高一 · 立体几何学
如图 1-3-9, 在棱长为 1 的正方体 $A B C D-A_{1} B_{1} C_{1} D_{1}$ 中, $E$ 是棱 $B C$ 上的一点, 则三棱雉 $D_{1}-B_{1} C_{1} E$ 的体积等于 $(\quad)$

图 1-3-9
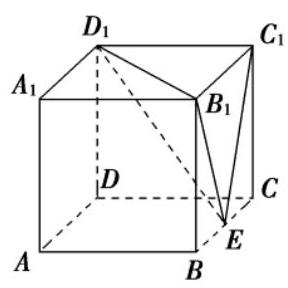
A. $\frac{1}{3}$
B. $\frac{\sqrt{5}}{12}$
C. $\frac{\sqrt{3}}{6}$
D. $\frac{1}{6}$
答案: D
解析: $\left[V D_{1}-B_{1} C_{1} E=\frac{1}{3} S \triangle B_{1} C_{1} E \cdot C_{1} D_{1}=\frac{1}{3} \times \frac{1}{2} \times 1 \times 1 \times 1=\frac{1}{6}\right.$. ]